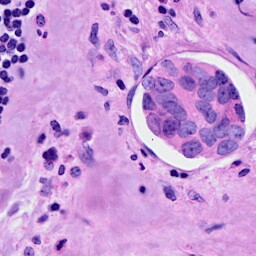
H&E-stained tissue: Breast